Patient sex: M
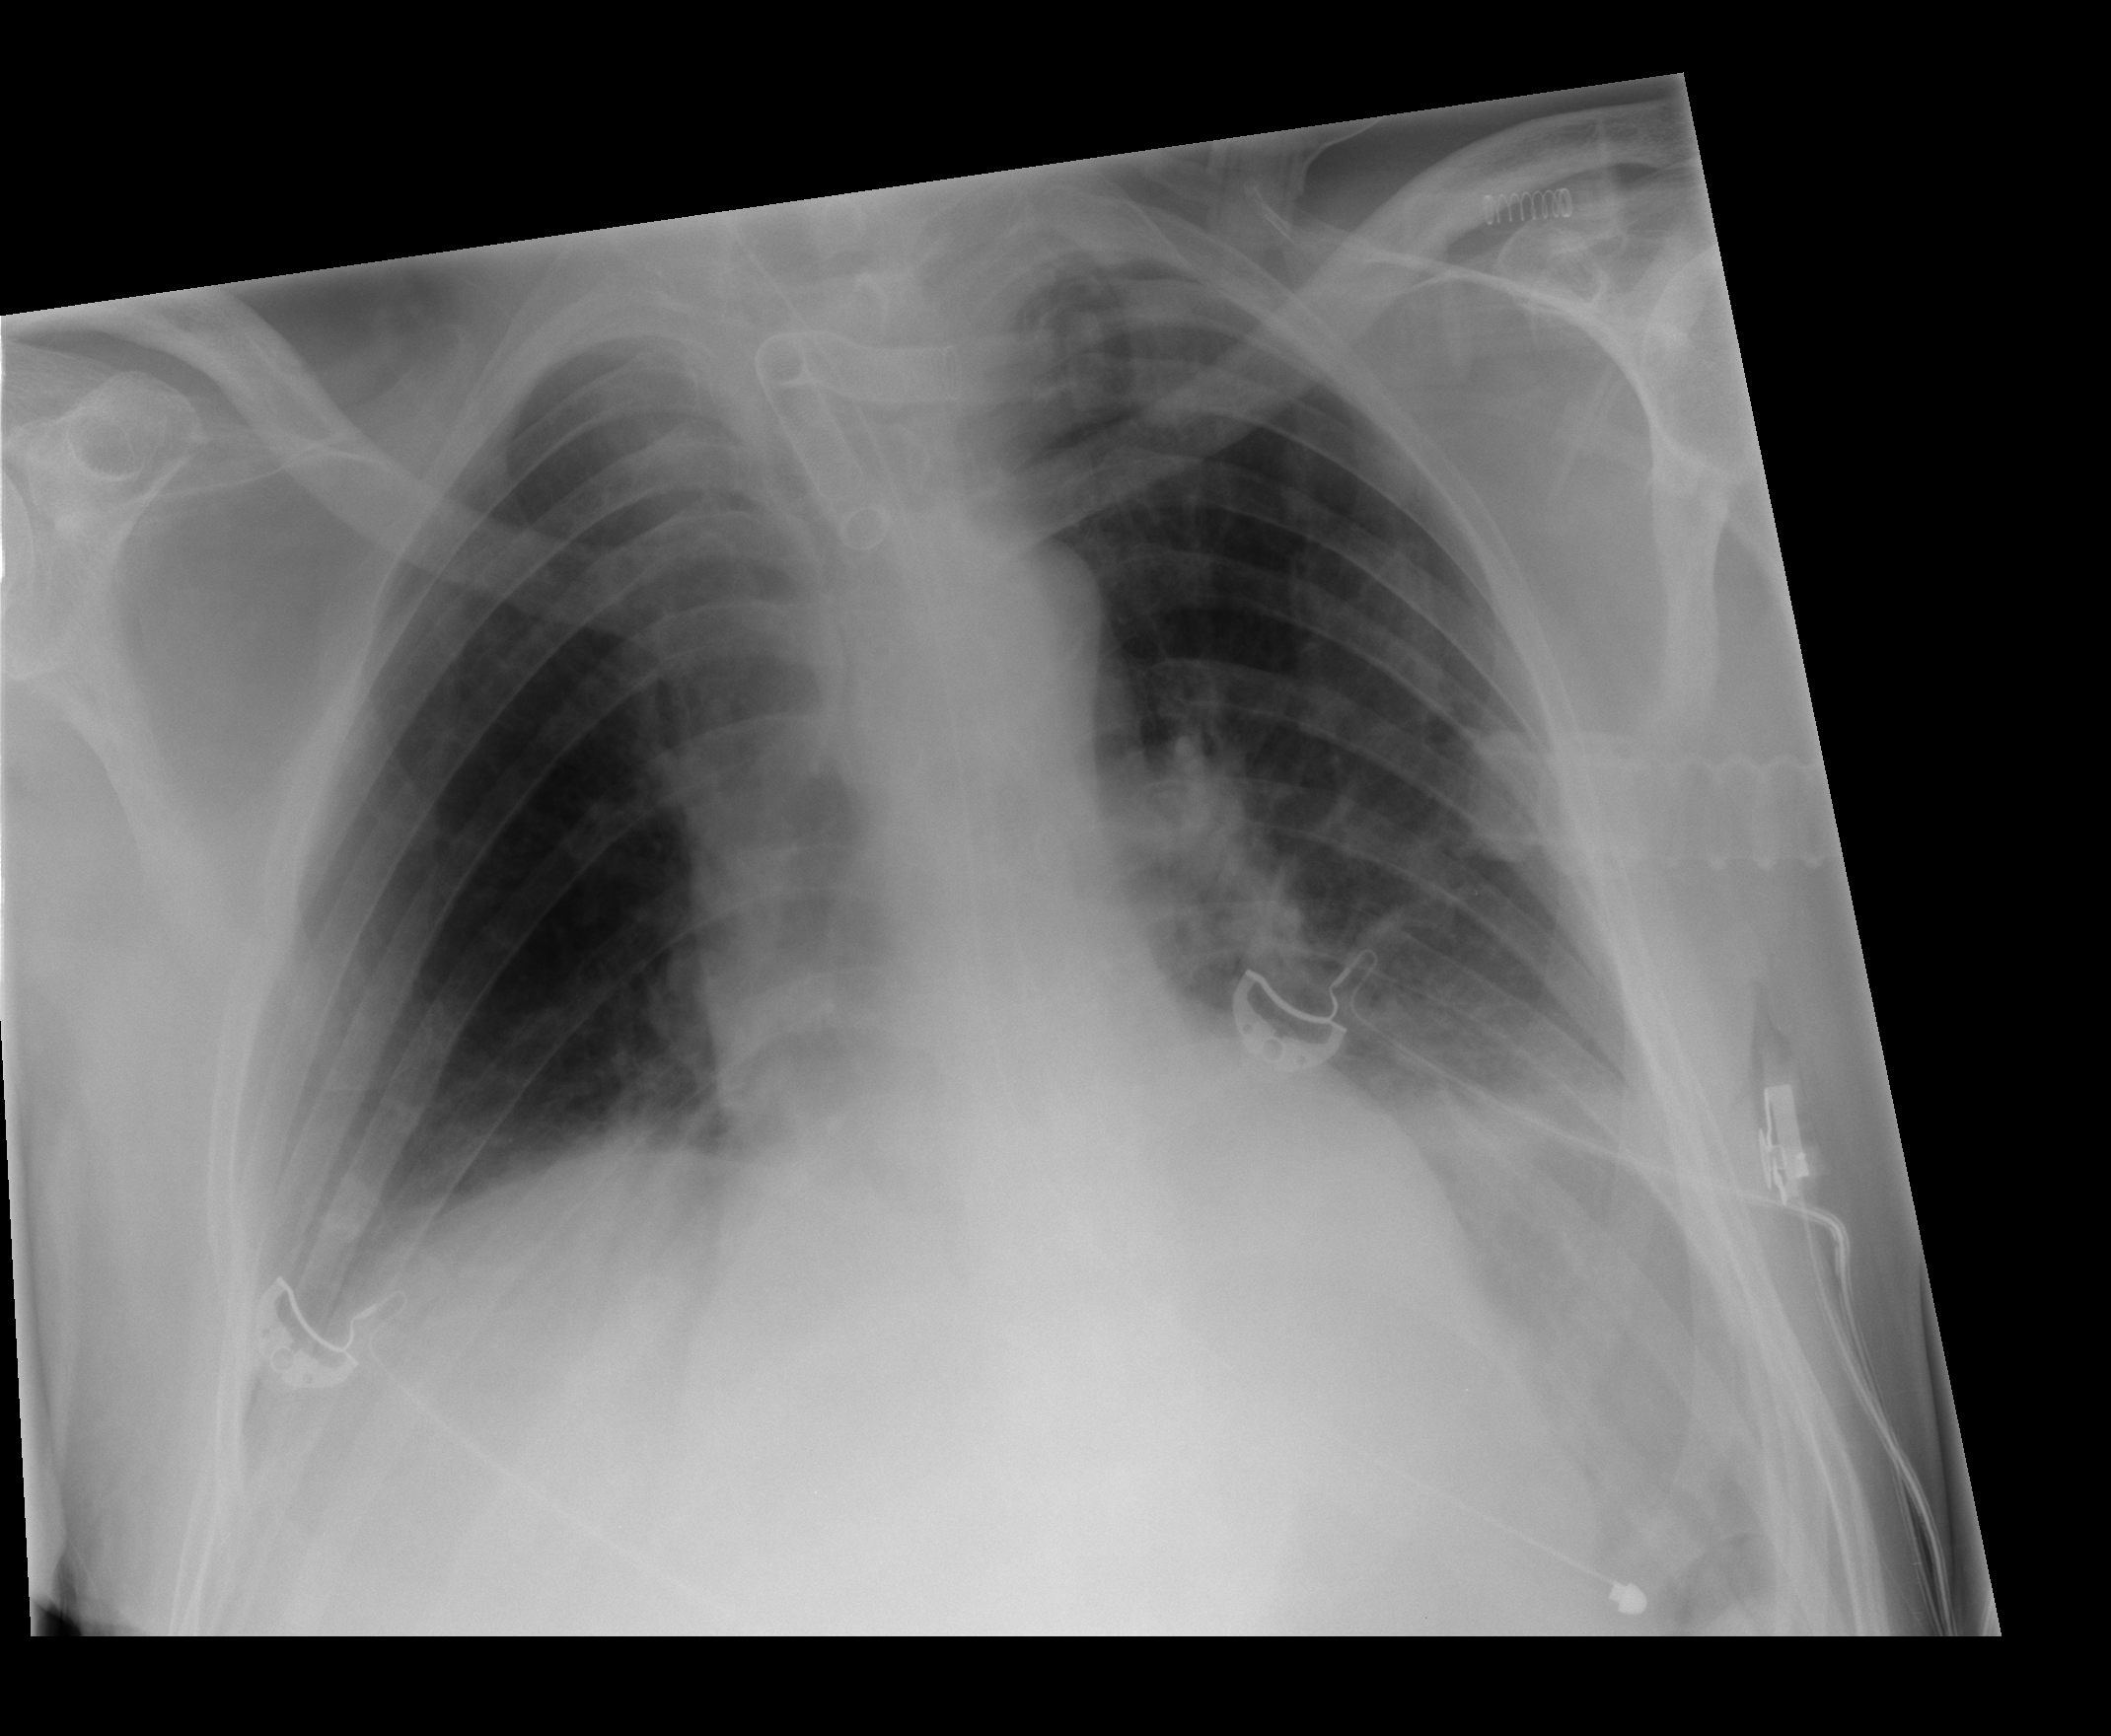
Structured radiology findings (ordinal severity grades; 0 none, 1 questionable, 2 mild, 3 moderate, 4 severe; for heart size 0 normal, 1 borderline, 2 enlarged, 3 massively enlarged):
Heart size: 1
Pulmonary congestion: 2
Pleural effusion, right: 0
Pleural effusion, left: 2
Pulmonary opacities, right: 0
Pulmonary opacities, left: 1
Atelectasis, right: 2
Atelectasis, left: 2